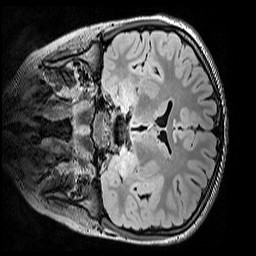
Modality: FLAIR
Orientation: coronal
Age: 11
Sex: male
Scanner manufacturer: siemens
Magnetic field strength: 3 T
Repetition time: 5 s
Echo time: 0.388 s